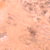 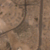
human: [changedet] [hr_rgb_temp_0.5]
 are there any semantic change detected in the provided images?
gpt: Two new roads are present in the desert.